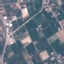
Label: PermanentCrop